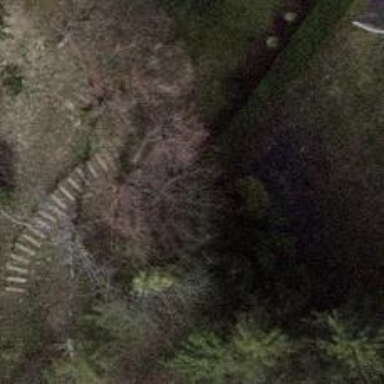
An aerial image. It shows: Hedge acting as barrier.